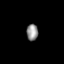
Tissue: lung
Cell type: Others
Senescence score: 0.2243
Nuclear area (px): 188
Mean DAPI intensity: 144.207